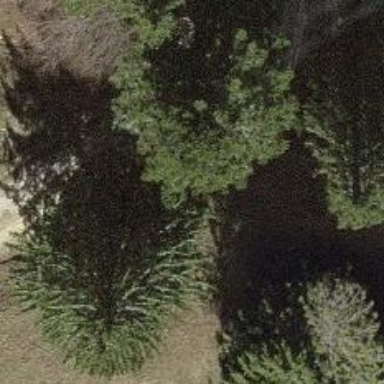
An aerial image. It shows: Beautiful tree in nature.